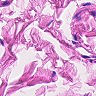
Metastatic tissue present: no